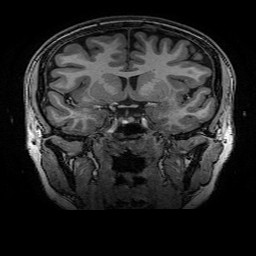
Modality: T1w
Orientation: sagittal
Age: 21
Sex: female
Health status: healthy
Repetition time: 2.53 s
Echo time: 0.0034 s